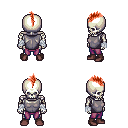
a pixel art fantasy rpg character, male body template, skeleton, steel chest armor, magenta pants, red mohawk hairstyle, white cloth bandages, maroon shoes, four views (front, back, left, right), 2x2 character sprite sheet, small pixel art, hard edges, no anti-aliasing